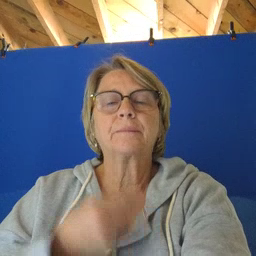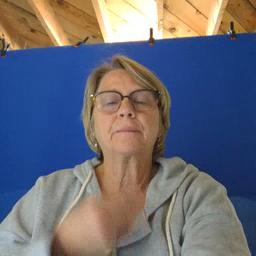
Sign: grass